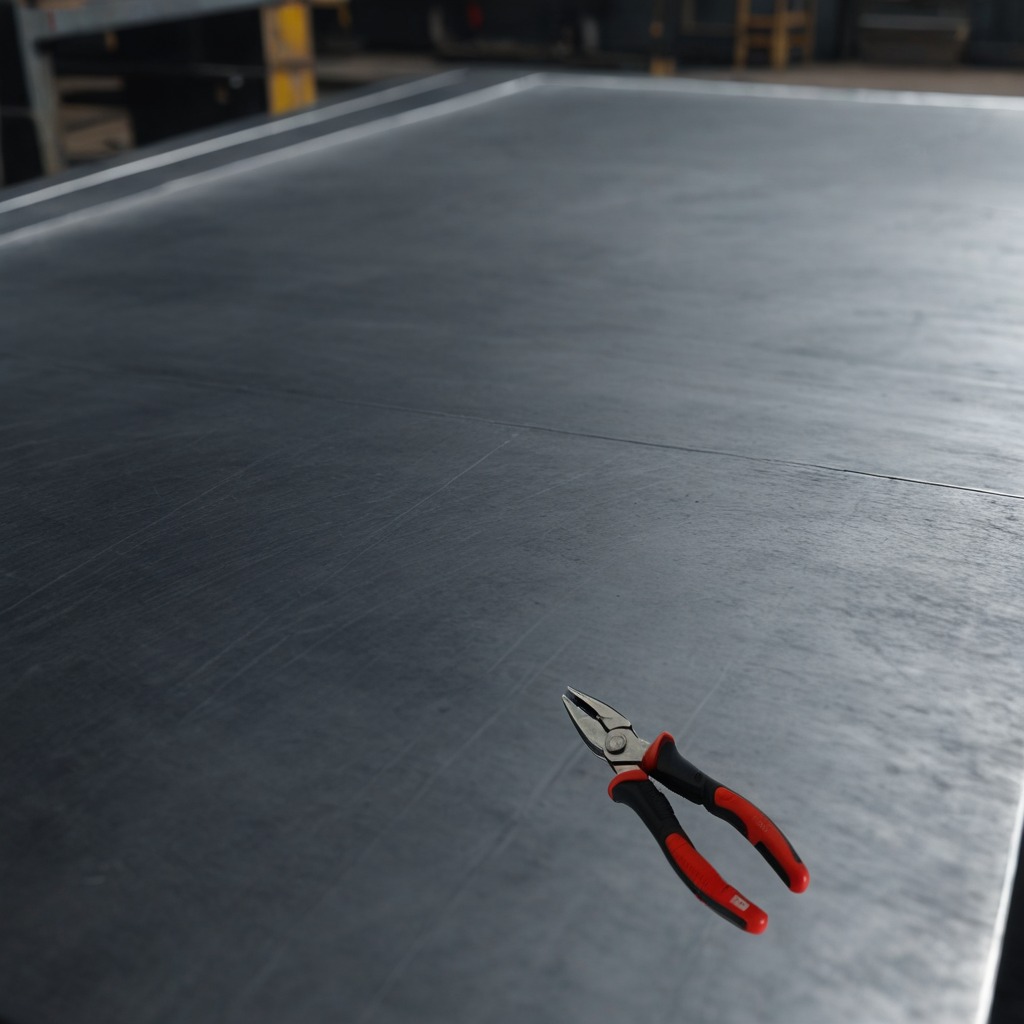
A plier is lying on the cold steel table in a mining workshop.